Aerial crown-view tile of a tropical tree (Barro Colorado Island, Panama), acquired 20250616:
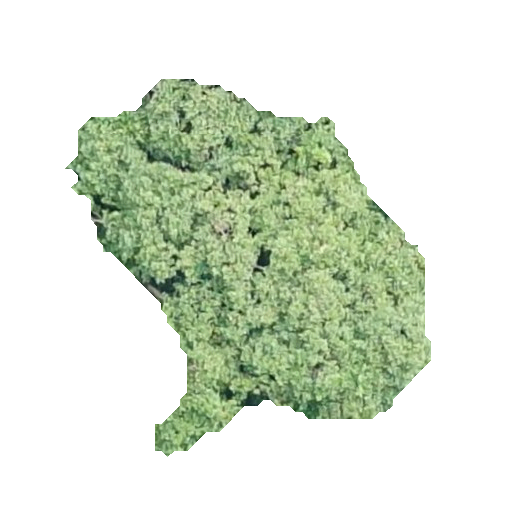
Species: Hieronyma alchorneoides
GBIF accepted scientific name: Hieronyma alchorneoides
Crown area: 121.384 m²